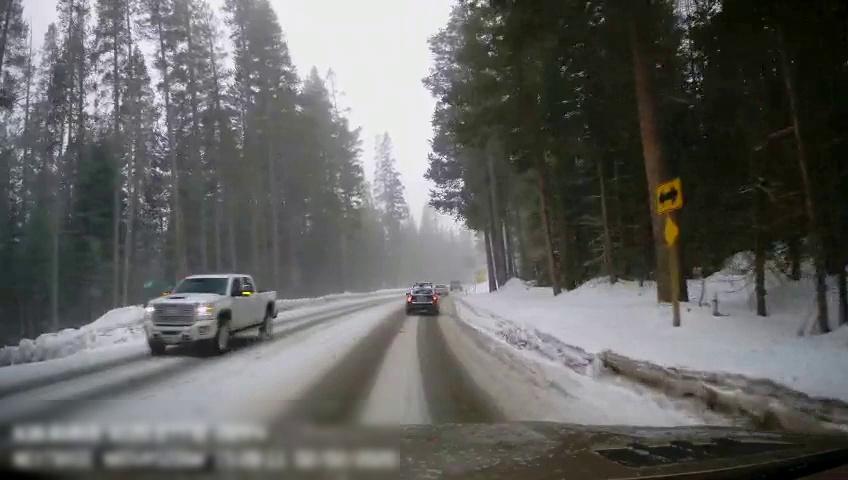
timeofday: Day
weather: Snowy
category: Drivable Space
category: Vehicles | Truck
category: Vehicles | Truck
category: Vehicles | Car
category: Vehicles | SUV
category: Traffic | Signs
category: Traffic | Signs